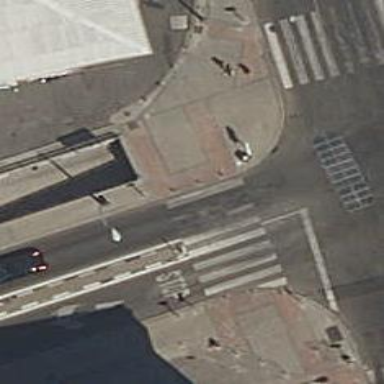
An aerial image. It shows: Zebra crossing on the road.